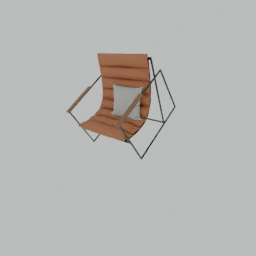
Label: furniture